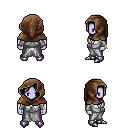
a pixel art fantasy rpg character, male body template, dark elf, purple skin, white robe, magenta pants, gray loose hair, cloth hood, bracelets, metal boots, four views (front, back, left, right), 2x2 character sprite sheet, small pixel art, hard edges, no anti-aliasing